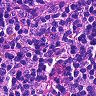
Metastatic tissue present: no